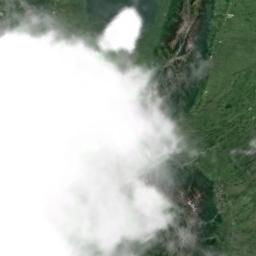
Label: cloud